Interaction volume radius: 5 \u00c5
Interaction volume height: 25 \u00c5
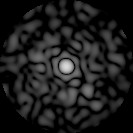
Disorder parameter: 0.8085